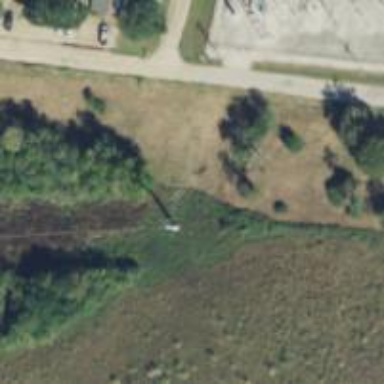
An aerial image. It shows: Power pole.